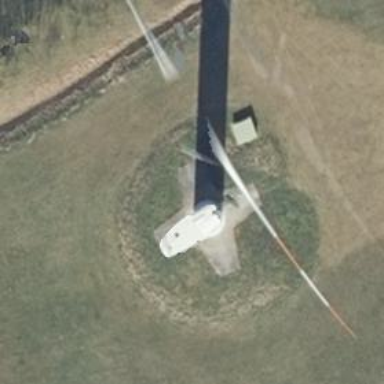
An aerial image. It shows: Wind generator powered by horizontal axis wind turbine.